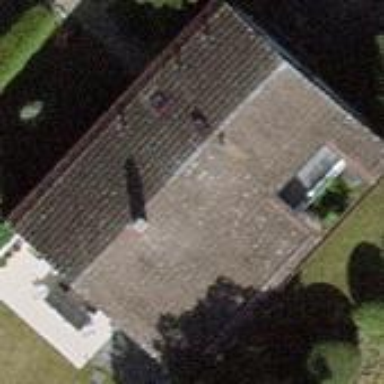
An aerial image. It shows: Detached building.